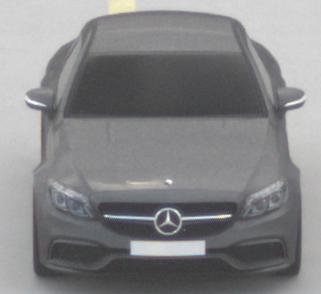
Make: Mercedes-Benz
Model: C 43 AMG
Detailed model: C-Class (205) AMG Limousine
Model produced from: 2016/10
Model produced until: 2018/04
Doors: 4
Color: gray
Road condition: dry road
Daytime: midday
Contrast: low contrast